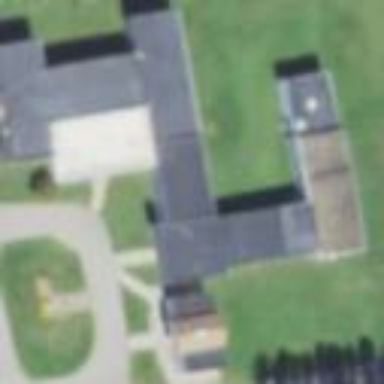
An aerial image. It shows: Historic tomb located inside service building.